Question: >
<URL>
How can I convert numbers into symbols? the last part of my assignment goes like this:The histogram should display the bar graphs from 2-12 based upon how many times that value was rolled.like this:

'''
public static void main(String[] args) {
// TODO code application logic here
System.out.print("Please enter how many times you want to roll two dice?");
Scanner sc = new Scanner(System.in);
int n = sc.nextInt();
int [] rolls = new int[n];
Random r1 = new Random();
Random r2 = new Random();
int dice1;
int dice2;
int two = 0;
int three = 0;
int four = 0;
int five = 0;
int six = 0;
int seven = 0;
int eight = 0;
int nine = 0;
int ten = 0;
int eleven = 0;
int twelve = 0;
for (int roll=0; roll < rolls.length; roll++)
{
dice2 = r2.nextInt(6)+1;
dice1 = r1.nextInt(6)+1;
System.out.println(roll + " The first dice rolled a " + dice1 + " the second dice rolled a " + dice2);
int sum;
sum = dice1 + dice2;
if (sum == 2)
two++;
if (sum == 3)
three++;
if (sum == 4)
four++;
if (sum == 5)
five++;
if (sum == 6)
six++;
if (sum == 7)
seven++;
if (sum == 8)
eight++;
if (sum == 9)
nine++;
if (sum == 10)
ten++;
if (sum == 11)
eleven++;
if (sum == 12)
twelve++;
}
System.out.println("Histogram of rolls:" );
System.out.println("2 occurred " + two + " times");
System.out.println("3 occurred " + three + " times");
System.out.println("4 occurred " + four + " times");
System.out.println("5 occurred " + five + " times");
System.out.println("6 occurred " + six + " times");
System.out.println("7 occurred " + seven + " times");
System.out.println("8 occurred " + eight + " times");
System.out.println("9 occurred " + nine + " times");
System.out.println("10 occurred " + ten + " times");
System.out.println("11 occurred " + eleven + " times");
System.out.println("12 occurred " + twelve + " times");
}
'''
}
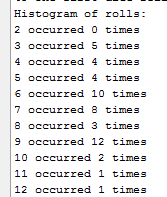
Answer: Create an additional function called 'toStars'
'''
public String toStars(int number) {
StringBuilder temp = new StringBuilder();
for(int i=0;i<number;i++) {
temp.append("*");
}
return temp.toString();
}
'''
Then, alter your print statements as such:
'''
System.out.println("2 : " + toStars(two));
'''